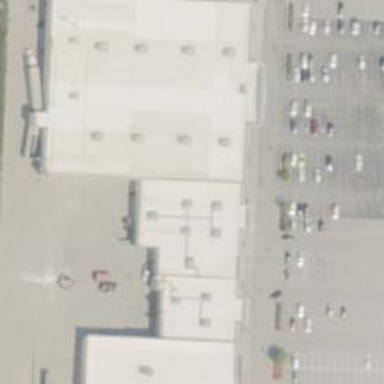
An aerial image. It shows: Retail building.